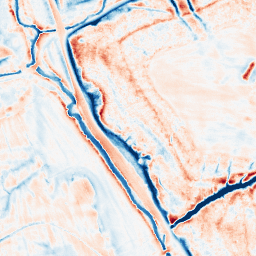
Category: edge_preserving
Decomposition family: anisotropic_diffusion
Decomposition parameters: iterations: 50
kappa: 100
gamma: 0.2
Upsampling method: sinc_blackman
Upsampling parameters: scale: 2
kernel_size: 16
Upsampling scale: 2